Current action and preconditions to check: trajectory_clear

Your task: For each precondition in the list above, predict whether it will hold at this action.

Consider the current scene as observed from the mobile robot's camera, and analyze the predicted future states of all dynamic agents (e.g., people, animals, vehicles, or any moving entities) within the NEXT SECOND.

IMPORTANT: Only answer "very likely" if you are absolutely certain—based on strong, clear evidence—that a dynamic agent will violate the precondition in the predicted future state. Do NOT answer "very likely" for unlikely, ambiguous, or low-probability risks.

Ask yourself for each precondition: Is there a high probability, with clear and convincing evidence, that the predicted future states of any dynamic agent will interfere with the predicted future state of the currently executing action within the NEXT SECOND, causing that precondition to fail?

Assess the risk level based on these predictions. Use "likely" or "very likely" if motions create a clear risk of interference.

Use "neutral" or "improbable" if agents are nearby but their predicted paths are clearly diverging or non-conflicting.

Failure Risk Categories: "very improbable", "improbable", "neutral", "likely", "very likely"

Answer Format: Output ONLY the probability_of_failure value from these categories: "very improbable", "improbable", "neutral", "likely", "very likely"

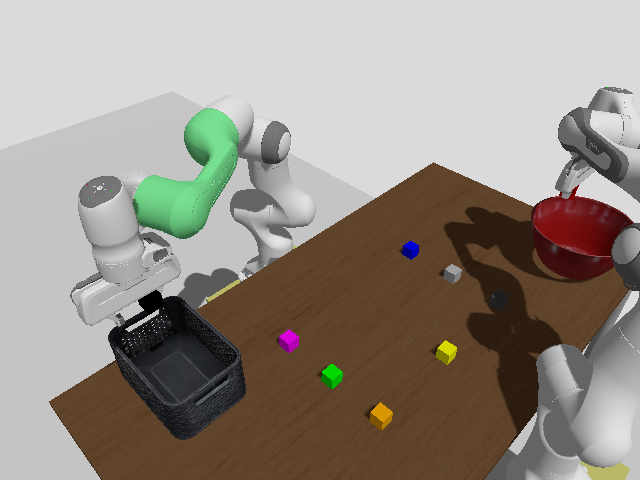

Answer: very improbable